Interaction volume radius: 5 \u00c5
Interaction volume height: 10 \u00c5
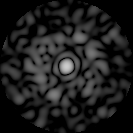
Disorder parameter: 0.8895